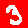
Digit: 3